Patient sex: M
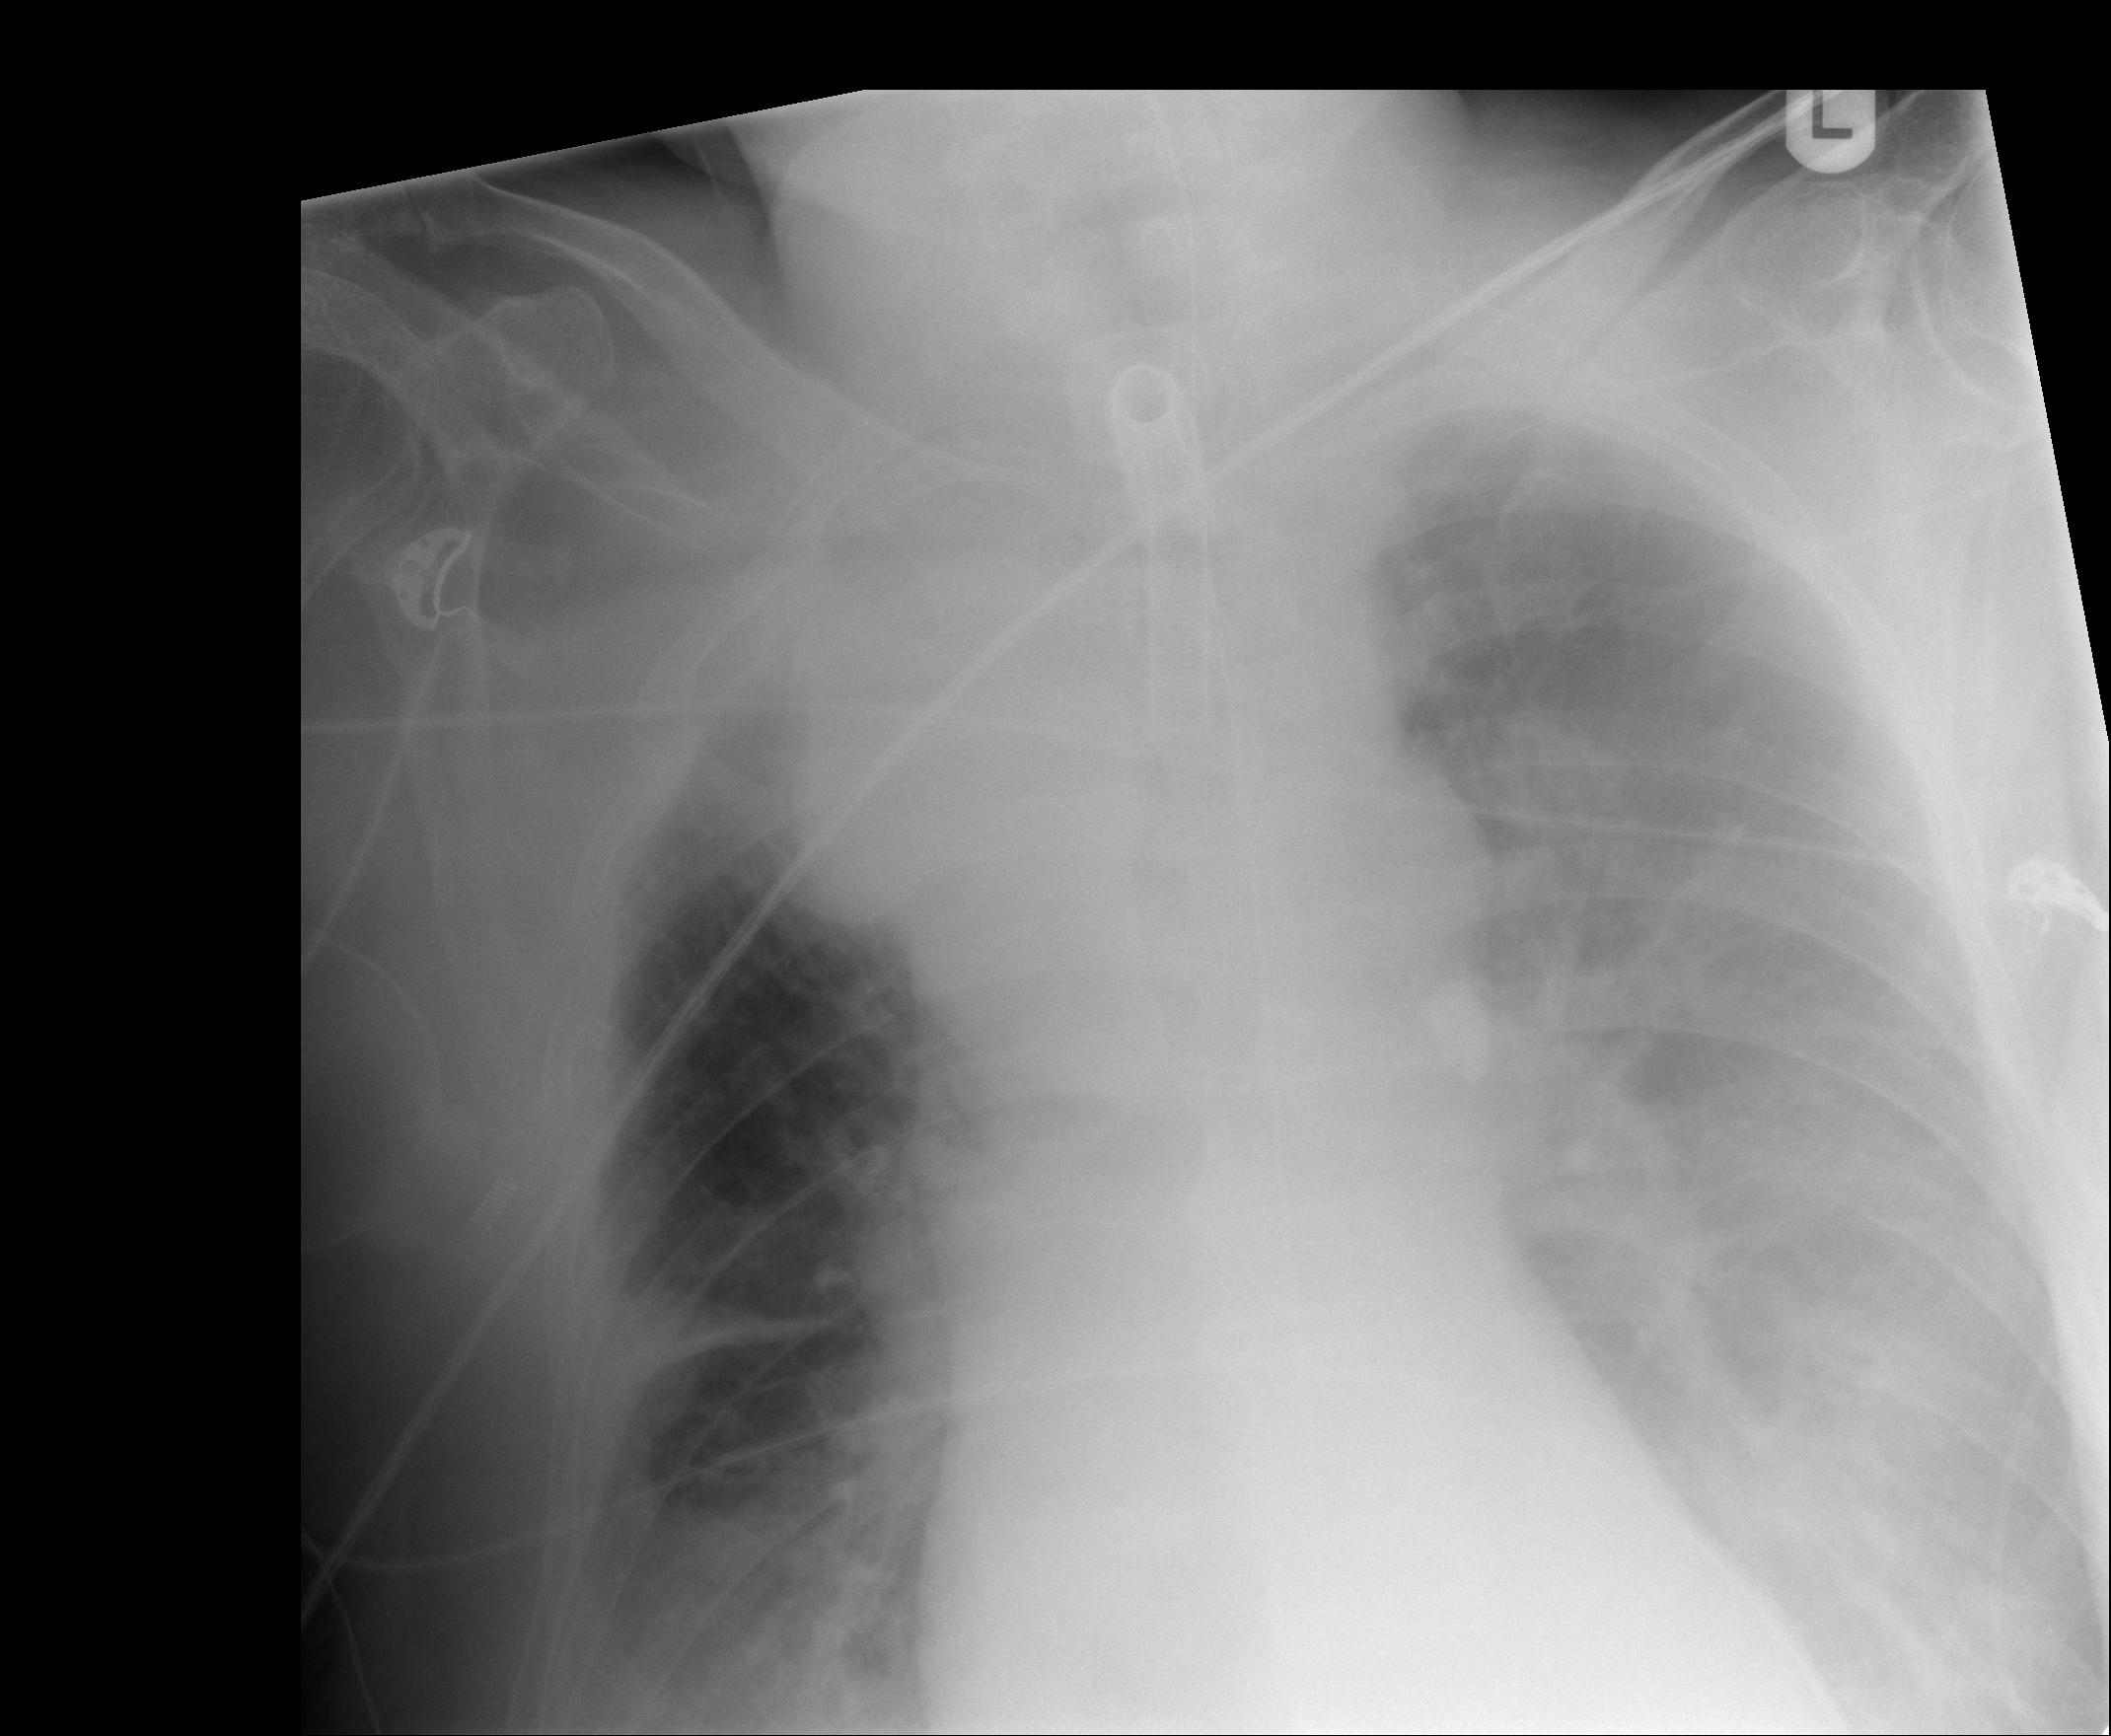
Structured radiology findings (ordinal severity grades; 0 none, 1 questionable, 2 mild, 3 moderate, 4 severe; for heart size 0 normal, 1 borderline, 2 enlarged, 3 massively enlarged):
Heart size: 0
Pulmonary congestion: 2
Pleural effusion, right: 2
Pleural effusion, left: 3
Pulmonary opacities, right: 0
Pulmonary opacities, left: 2
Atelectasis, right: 3
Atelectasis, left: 3